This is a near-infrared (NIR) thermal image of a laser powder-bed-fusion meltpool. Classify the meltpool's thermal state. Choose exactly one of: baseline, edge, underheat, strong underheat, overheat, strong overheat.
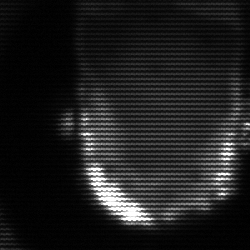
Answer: baseline